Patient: sex F, age 35
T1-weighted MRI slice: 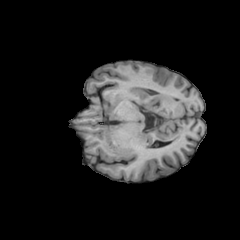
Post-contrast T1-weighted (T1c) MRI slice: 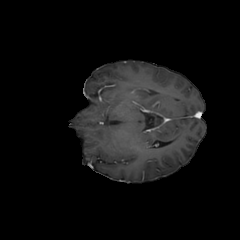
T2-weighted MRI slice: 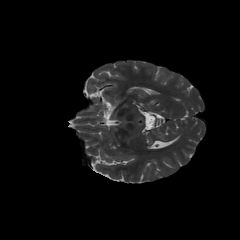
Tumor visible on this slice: no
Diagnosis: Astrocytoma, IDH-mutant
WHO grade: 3